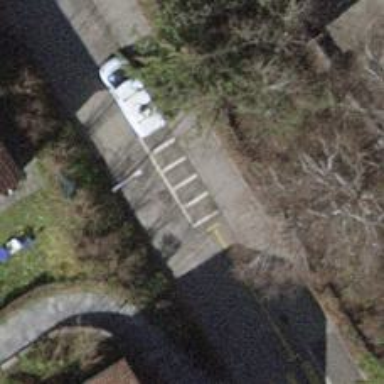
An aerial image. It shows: Motorcycle parking area.